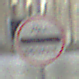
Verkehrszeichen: Zollstelle
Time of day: Night
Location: Outdoor (Urban)
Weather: PartlyCloudy
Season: NotSpecified
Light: Artificial